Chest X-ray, PA view. Patient: 38 years old, sex M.
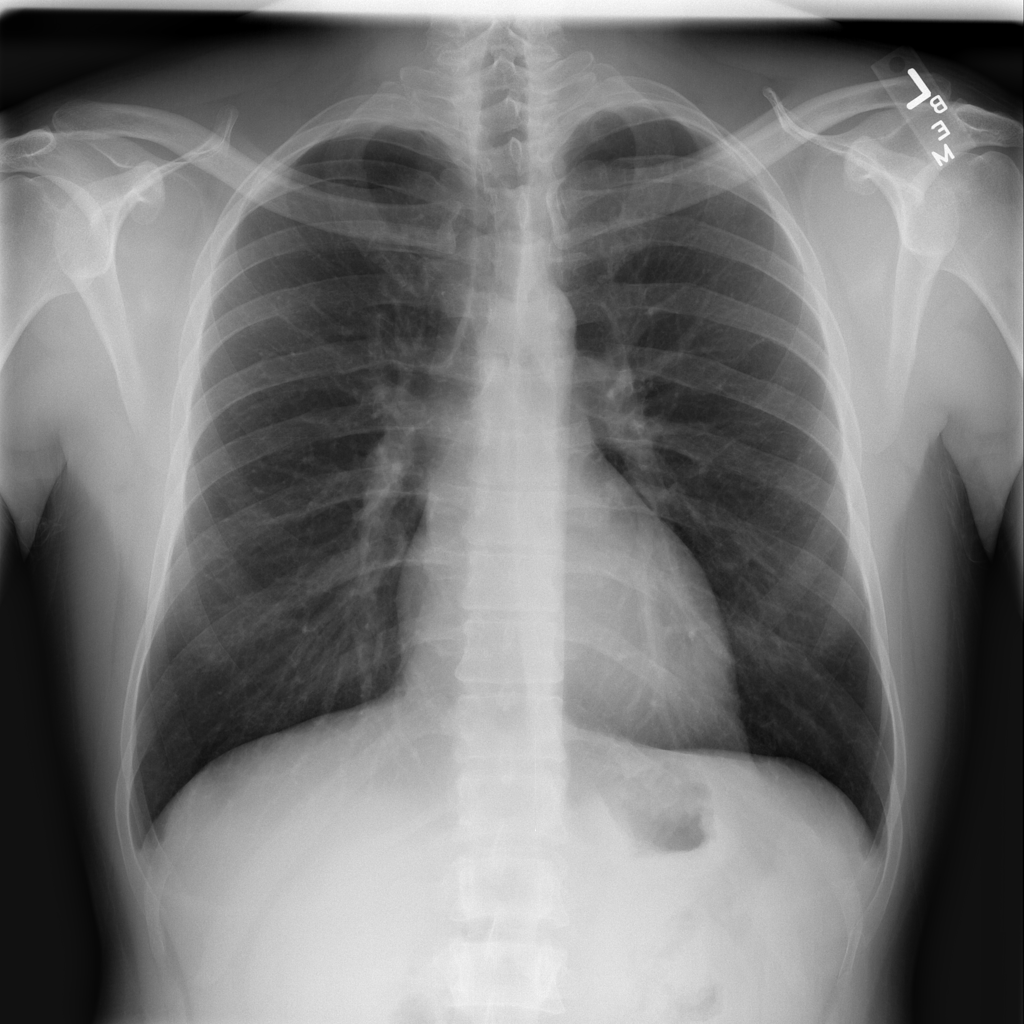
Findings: No Finding